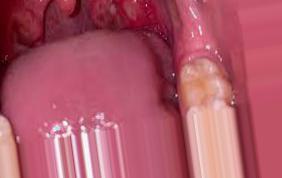
Condition: Mouth Ulcer